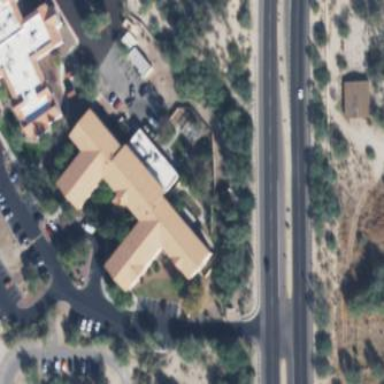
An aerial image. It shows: Building.